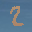
Label: 2